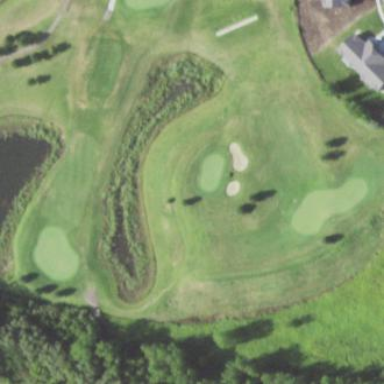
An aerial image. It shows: Golf fairway surrounded by grass.